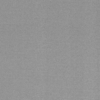
Label: dusty